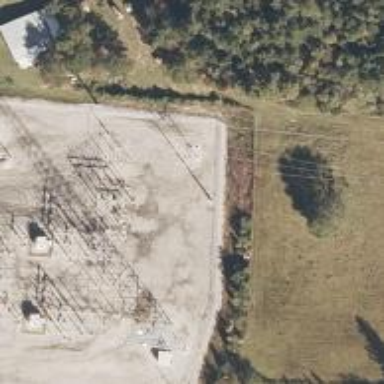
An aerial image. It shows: Power pole.